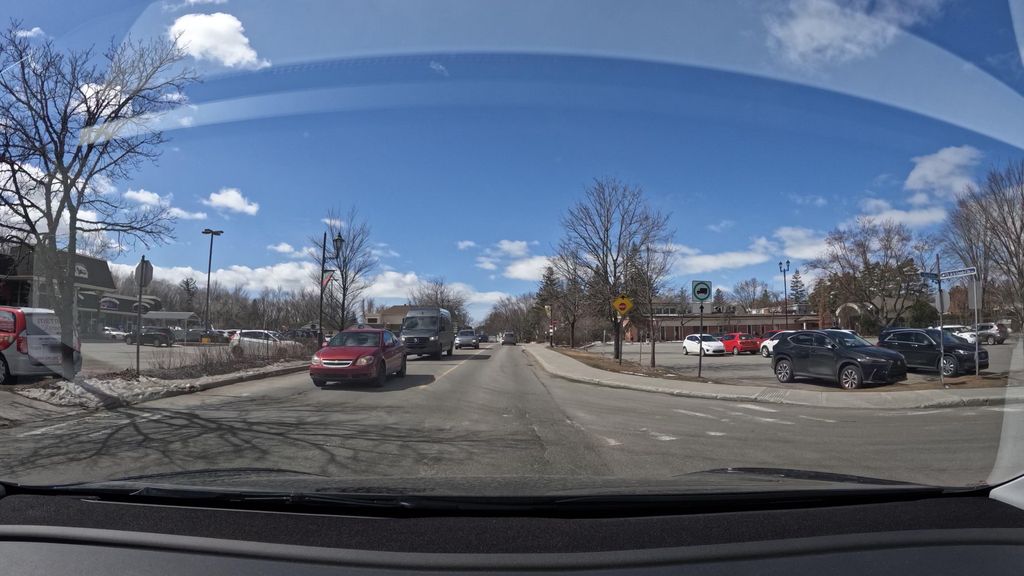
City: montreal